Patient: sex M, age 42
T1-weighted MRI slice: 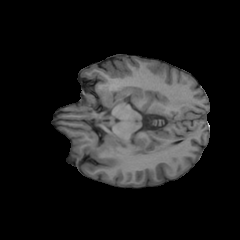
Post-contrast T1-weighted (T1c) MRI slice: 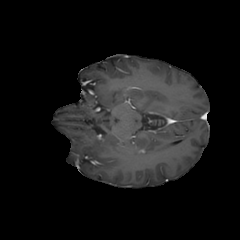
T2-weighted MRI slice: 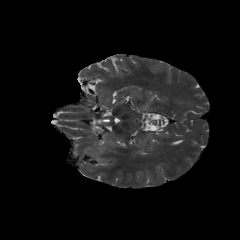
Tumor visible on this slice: no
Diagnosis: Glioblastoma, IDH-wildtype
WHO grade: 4